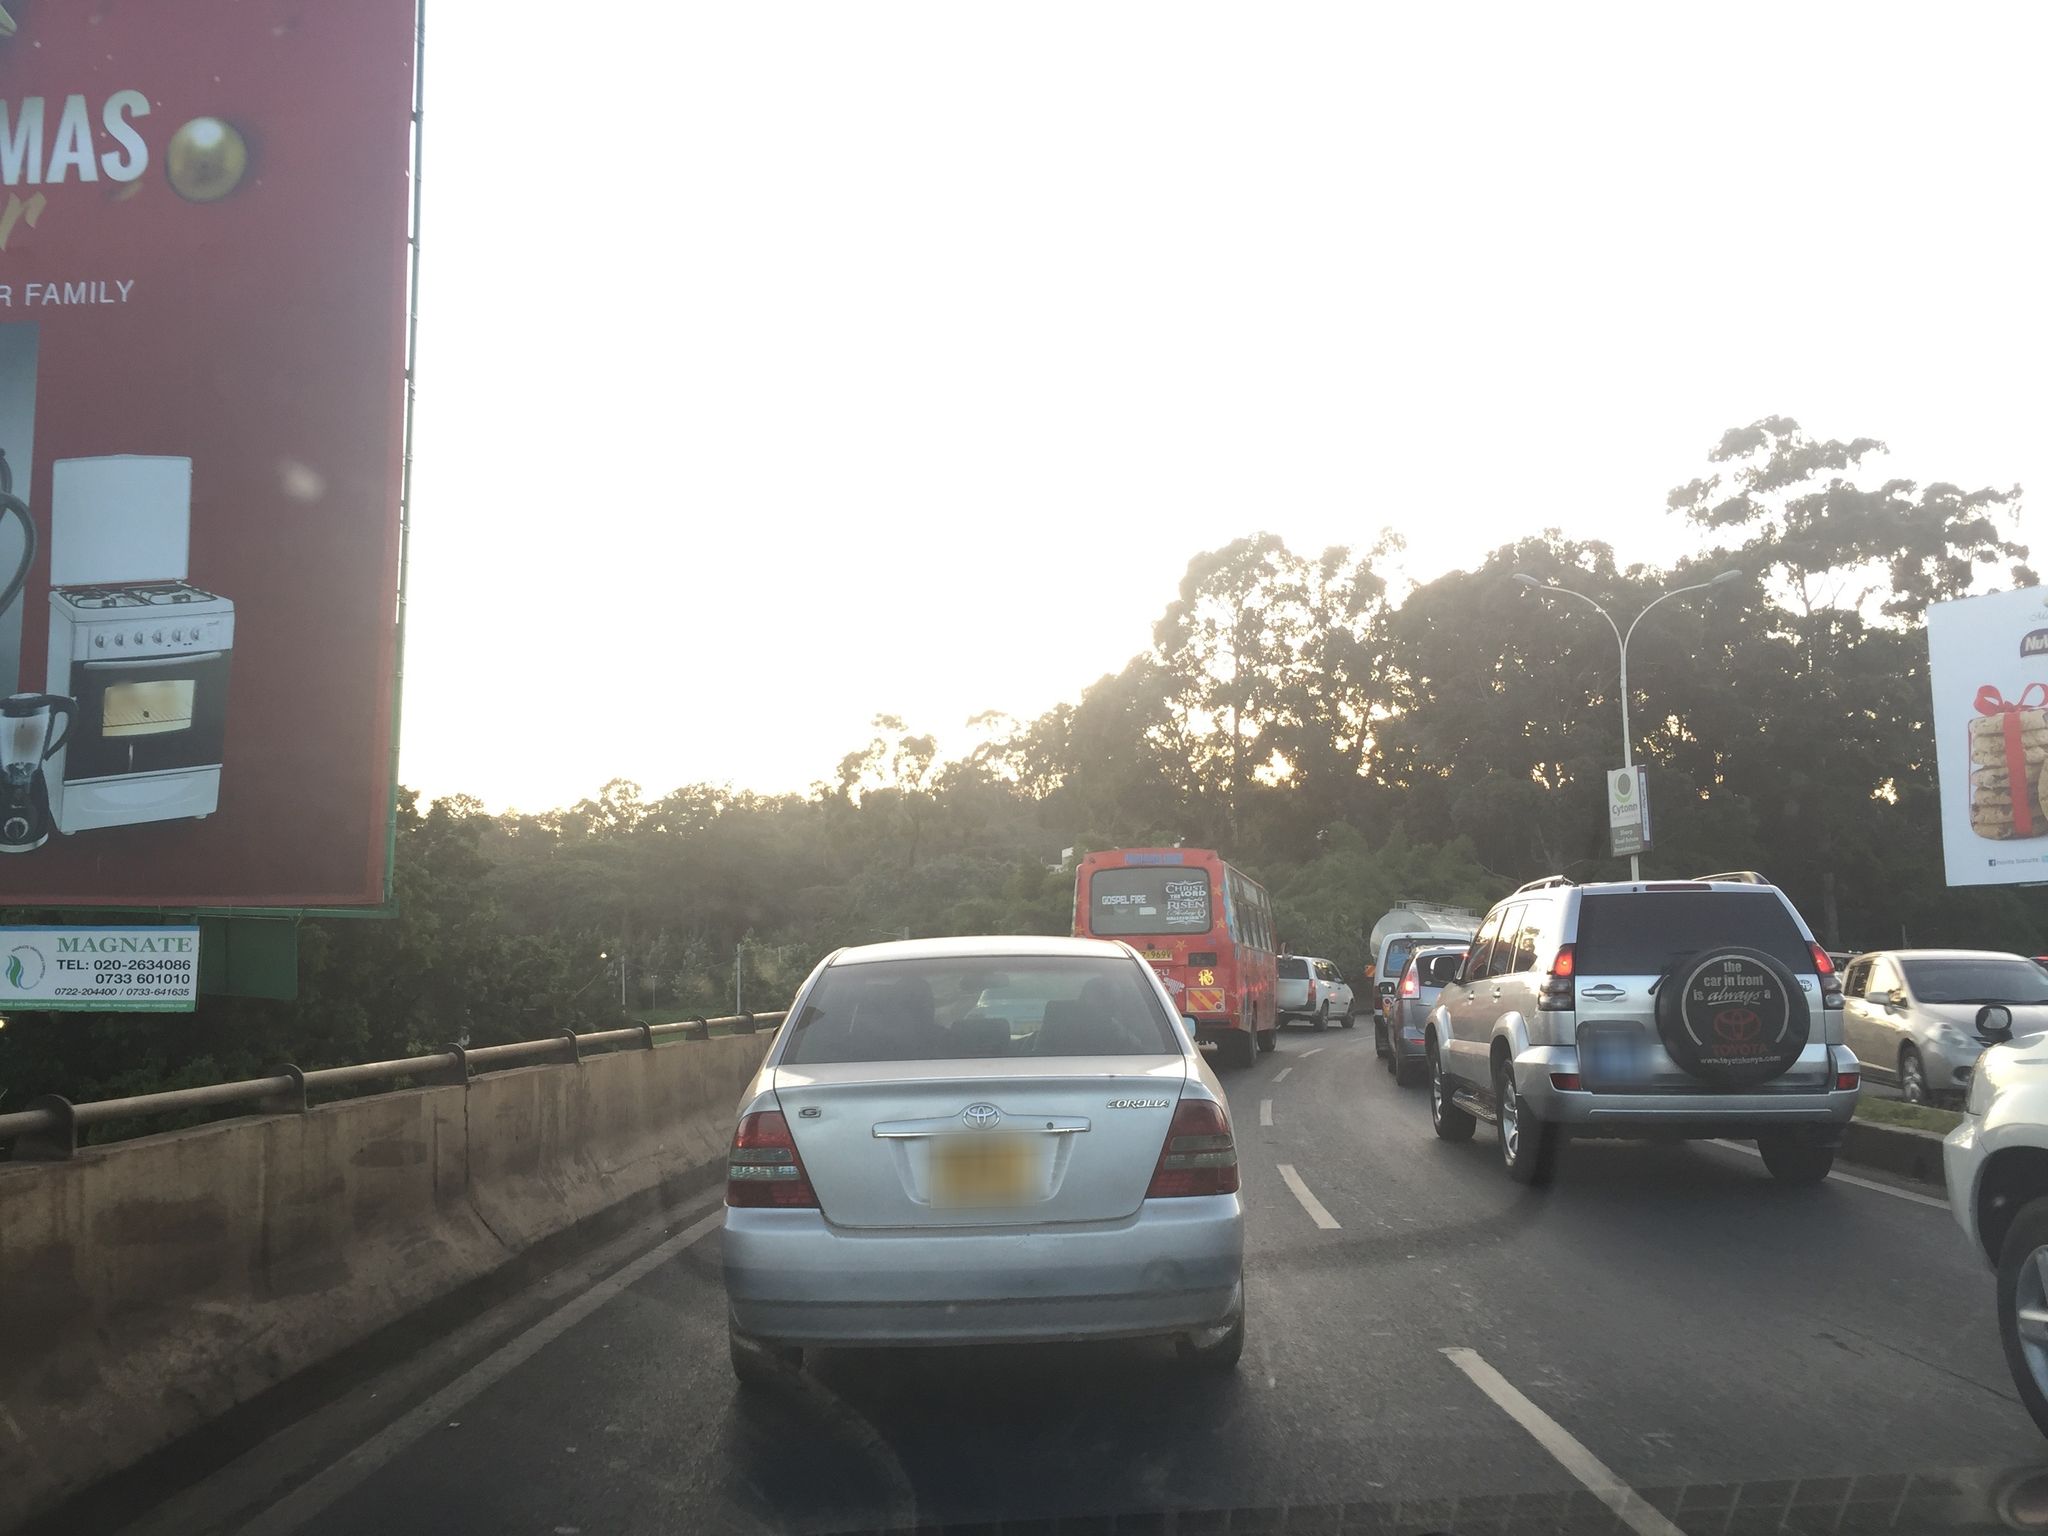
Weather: clear
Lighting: day
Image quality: good
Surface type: driving surface
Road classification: trunk, trunk_link
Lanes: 2
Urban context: urban centre
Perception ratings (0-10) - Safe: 1.4, Lively: 4.06, Beautiful: 5.29, Boring: 1.05, Depressing: 2.63, Wealthy: 4.7